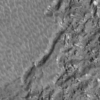
Label: not_dusty